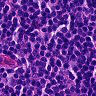
Metastatic tissue present: no